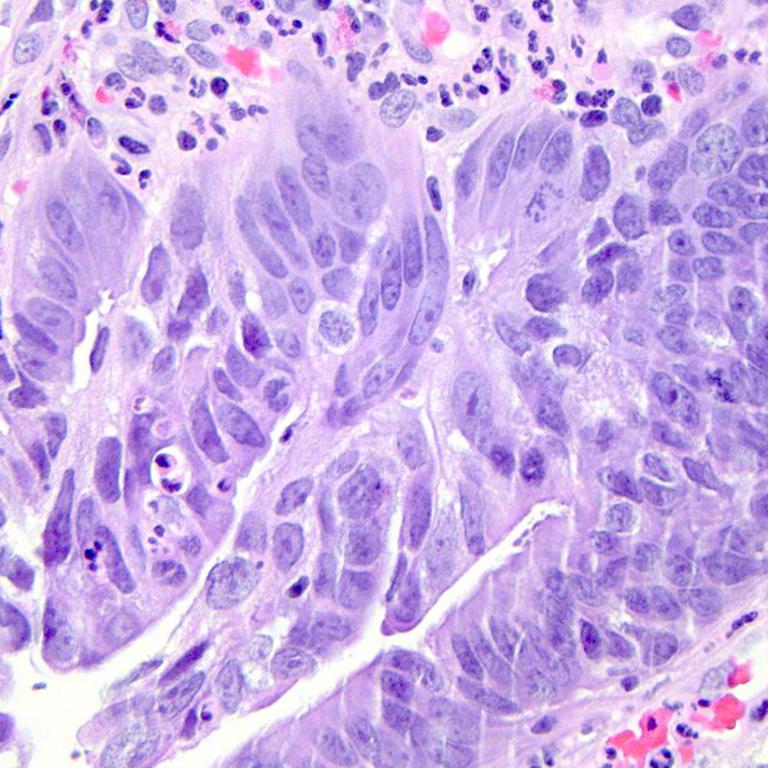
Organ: colon
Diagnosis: adenocarcinomas